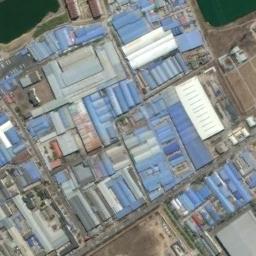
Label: industrial_area